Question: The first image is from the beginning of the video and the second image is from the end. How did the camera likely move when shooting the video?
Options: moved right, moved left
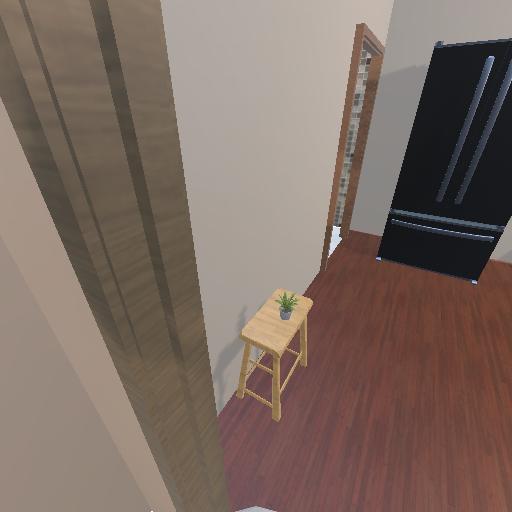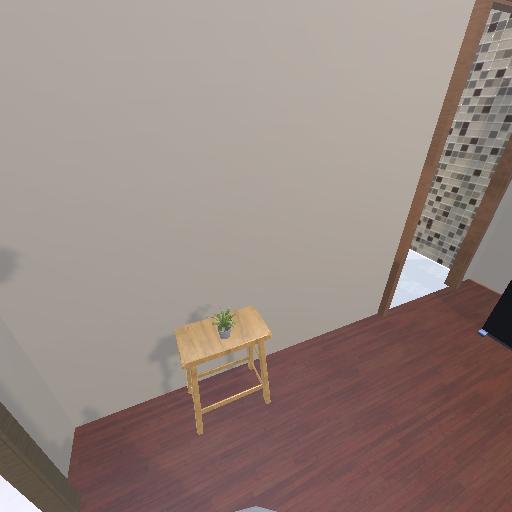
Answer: moved right